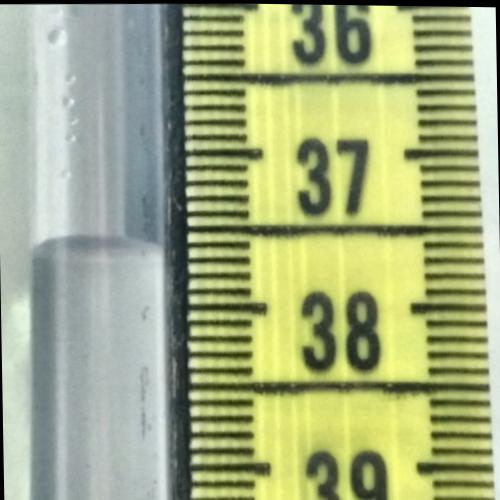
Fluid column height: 37.6 cm